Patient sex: F
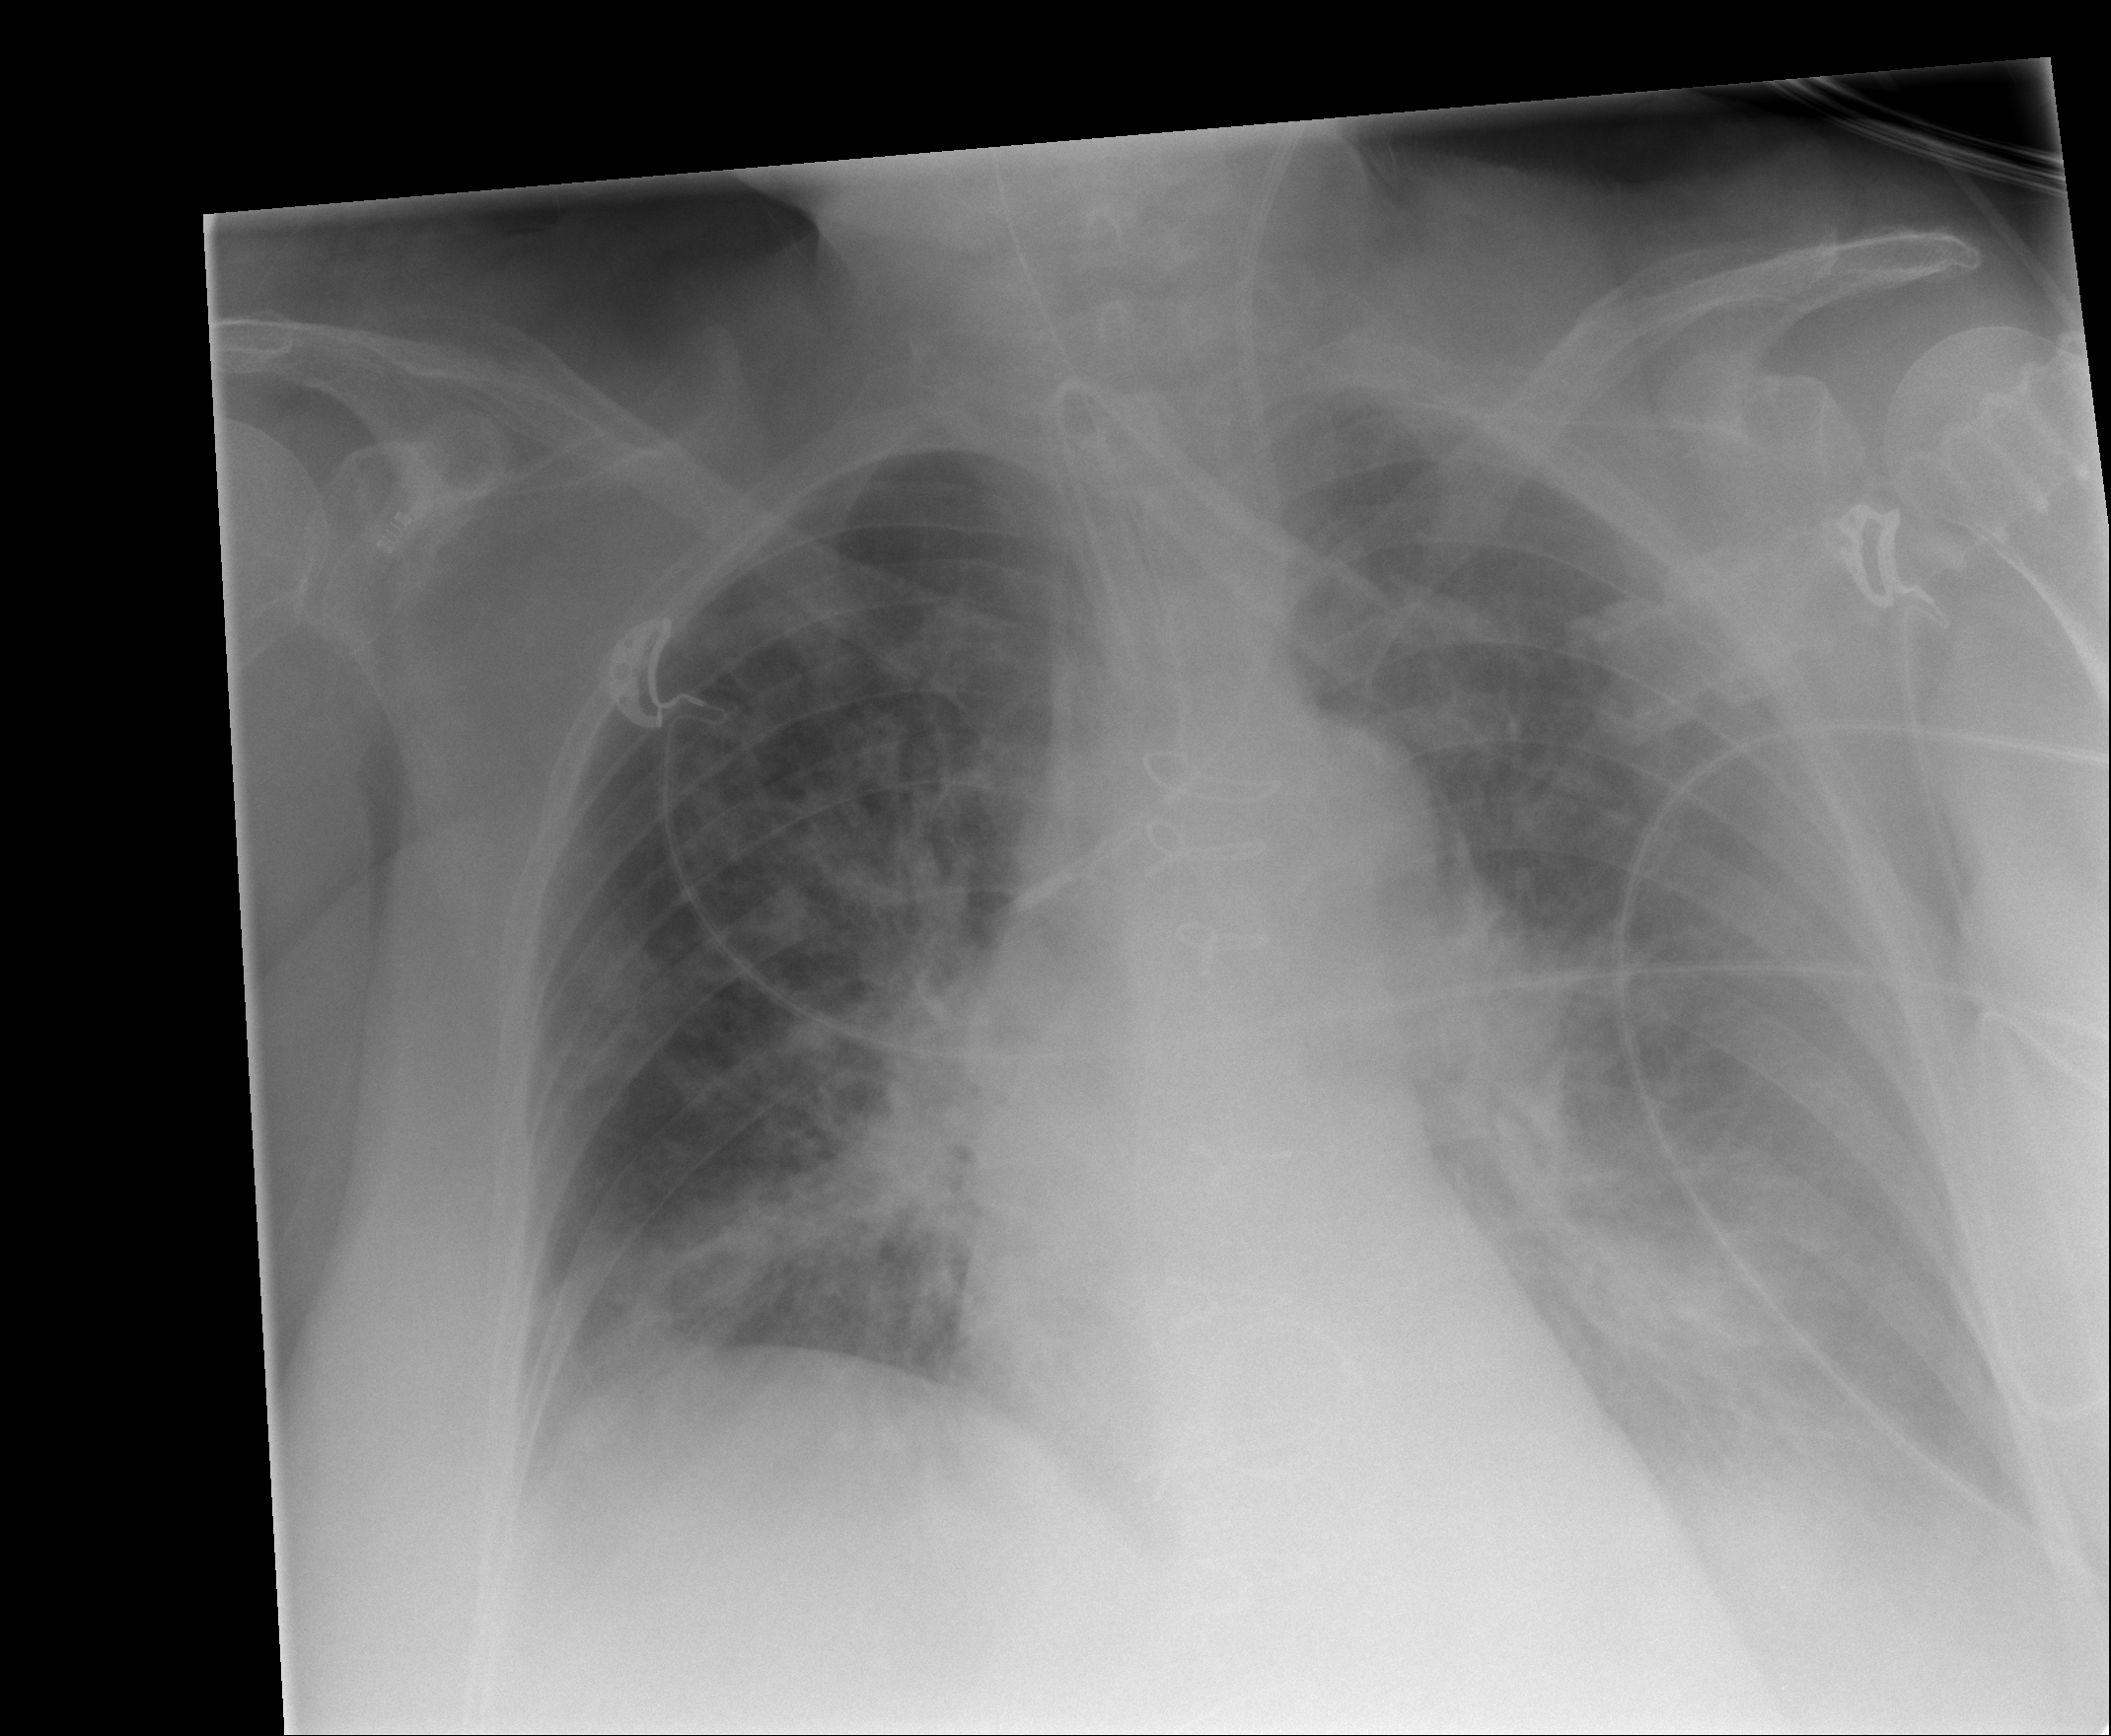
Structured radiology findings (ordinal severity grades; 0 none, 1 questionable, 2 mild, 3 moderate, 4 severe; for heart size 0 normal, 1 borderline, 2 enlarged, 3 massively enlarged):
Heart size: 0
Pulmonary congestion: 2
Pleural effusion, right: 1
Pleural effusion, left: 2
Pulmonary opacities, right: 2
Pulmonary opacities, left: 2
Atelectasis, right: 2
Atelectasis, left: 2